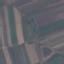
Label: AnnualCrop